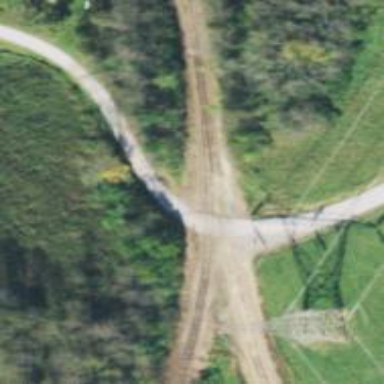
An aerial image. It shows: Disused railway.